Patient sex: M
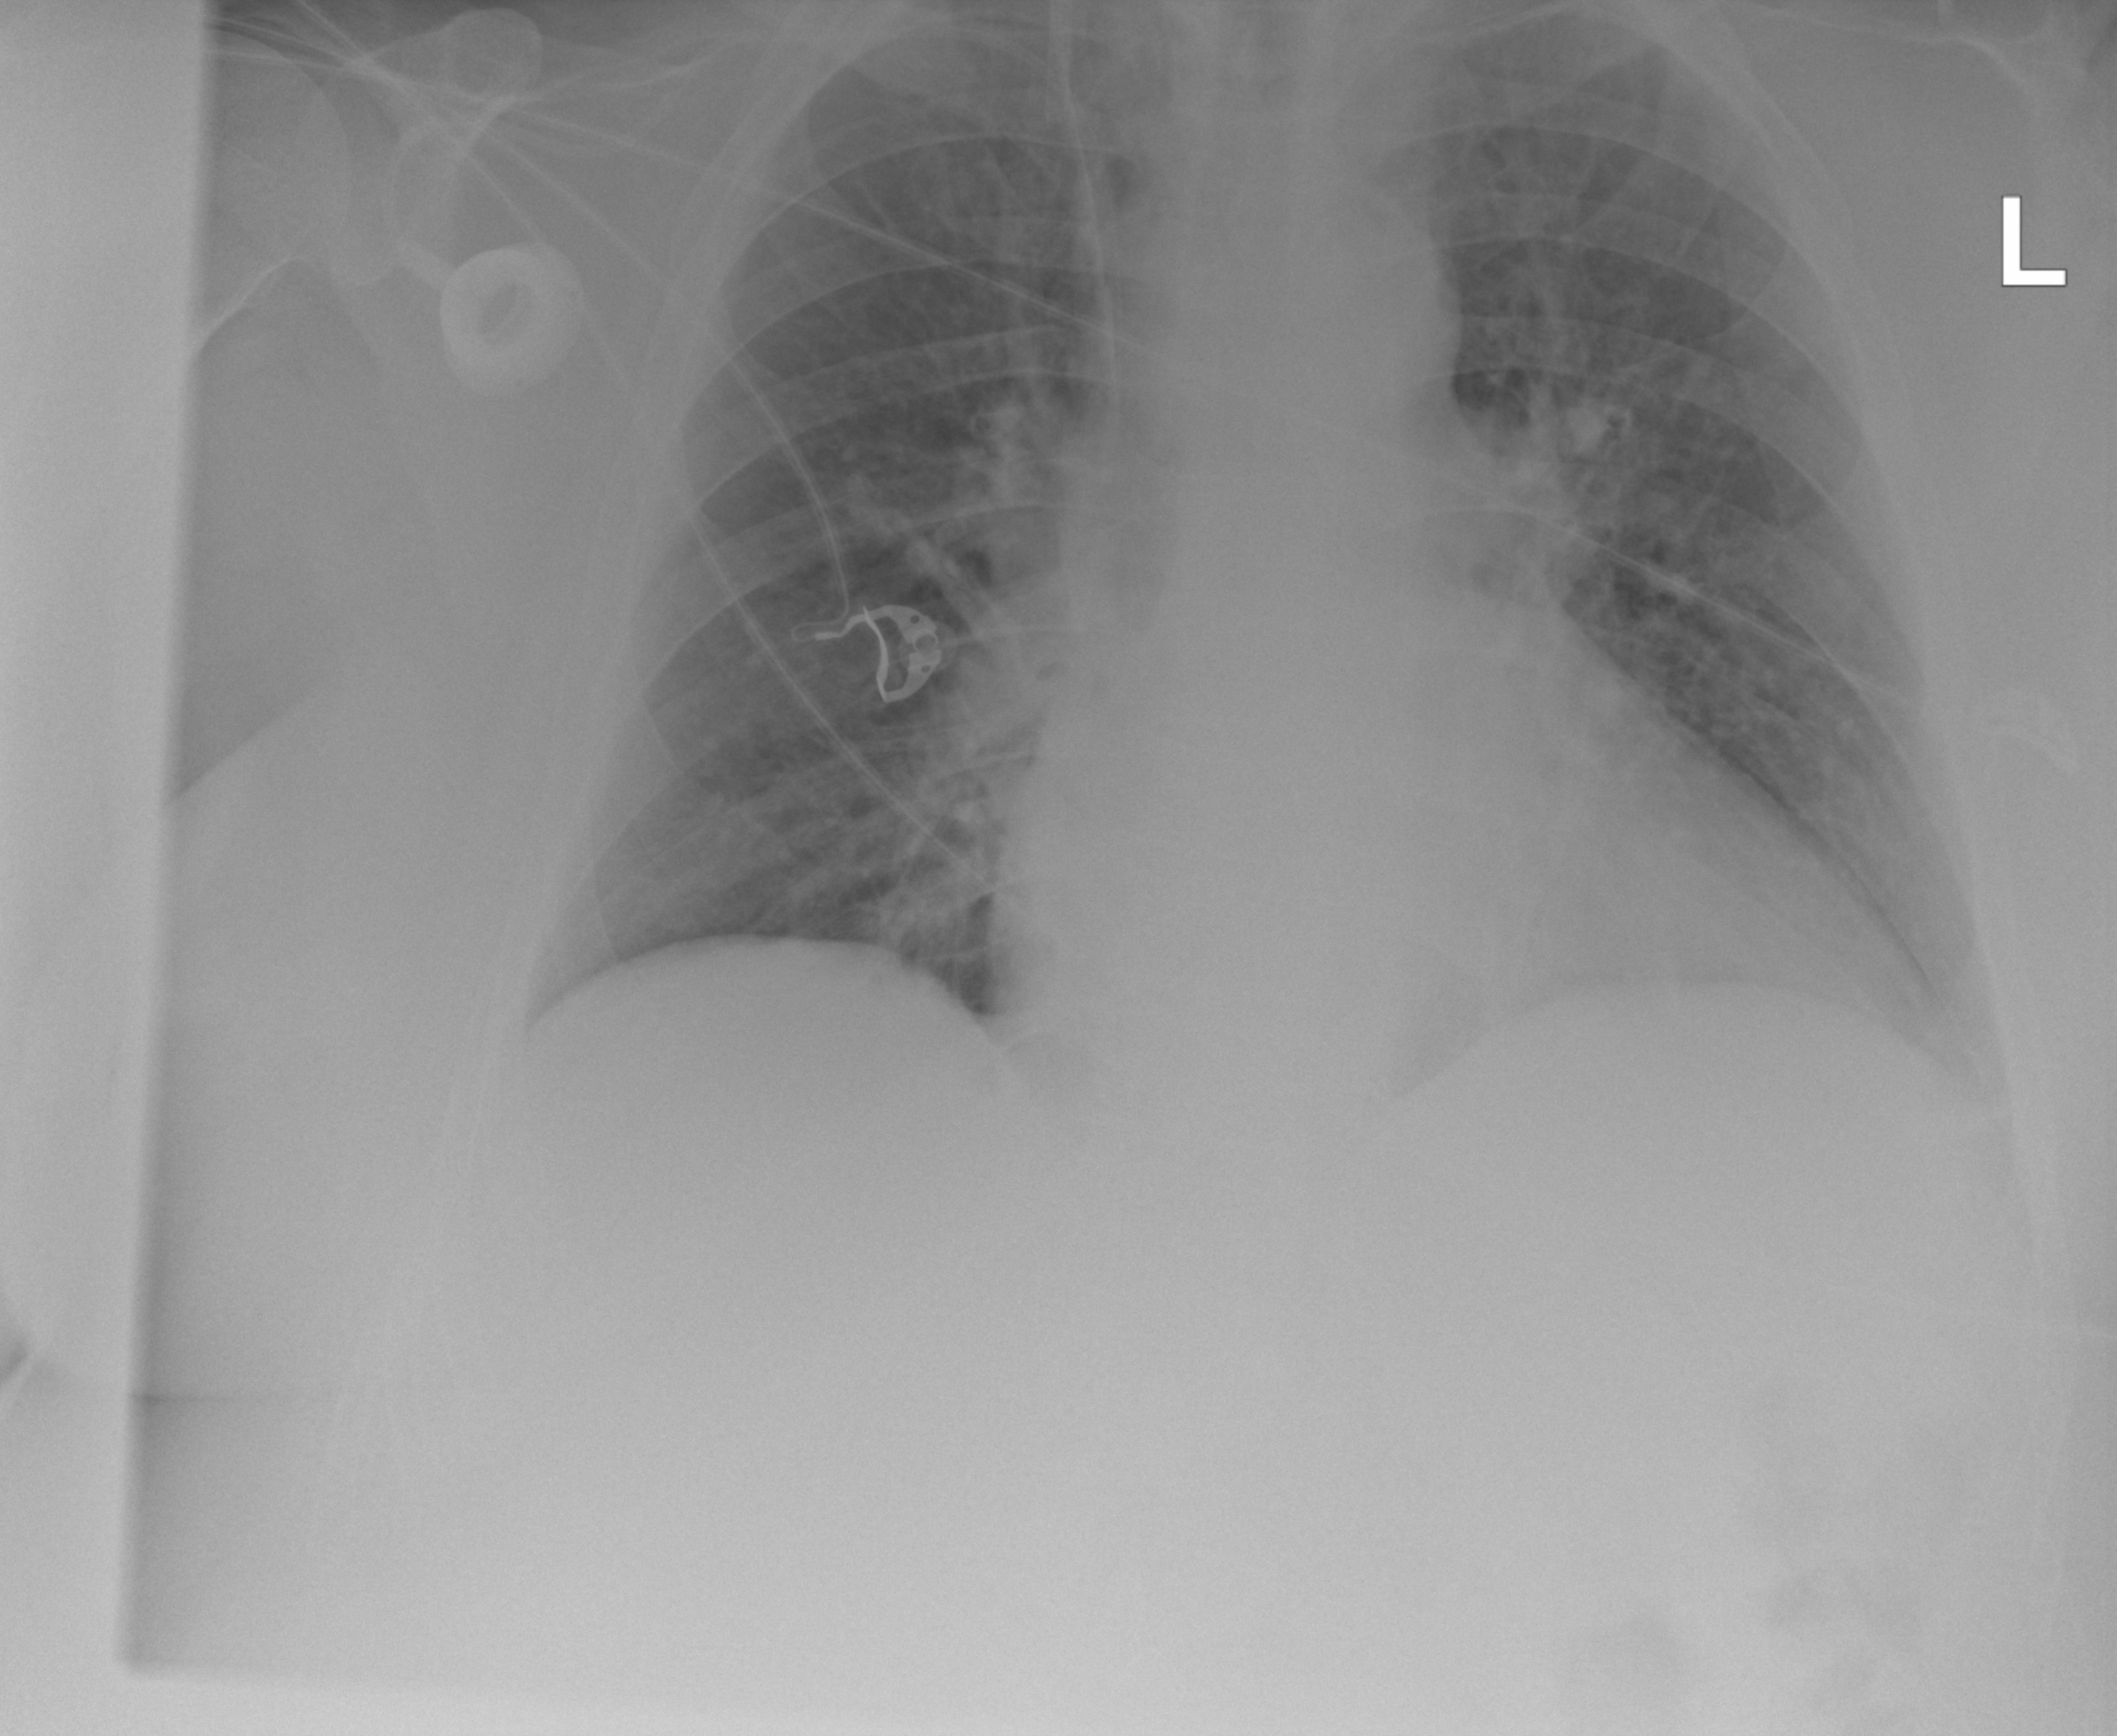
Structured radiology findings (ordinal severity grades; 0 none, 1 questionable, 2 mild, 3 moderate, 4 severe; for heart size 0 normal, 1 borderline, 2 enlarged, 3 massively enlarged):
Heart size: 1
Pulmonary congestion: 0
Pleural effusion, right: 0
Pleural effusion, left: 0
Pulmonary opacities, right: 0
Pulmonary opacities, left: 0
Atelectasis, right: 1
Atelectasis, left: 1